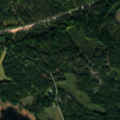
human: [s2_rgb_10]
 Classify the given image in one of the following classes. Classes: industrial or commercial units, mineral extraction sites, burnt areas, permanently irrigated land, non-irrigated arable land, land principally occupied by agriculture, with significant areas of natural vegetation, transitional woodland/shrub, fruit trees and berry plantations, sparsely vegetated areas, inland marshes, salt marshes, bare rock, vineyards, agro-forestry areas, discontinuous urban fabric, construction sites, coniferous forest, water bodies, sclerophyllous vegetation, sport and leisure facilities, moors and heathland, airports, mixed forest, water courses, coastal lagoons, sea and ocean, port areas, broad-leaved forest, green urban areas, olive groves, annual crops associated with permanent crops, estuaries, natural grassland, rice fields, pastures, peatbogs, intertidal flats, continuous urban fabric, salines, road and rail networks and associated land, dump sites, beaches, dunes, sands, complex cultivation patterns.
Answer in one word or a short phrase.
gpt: coniferous forest, mixed forest, sea and ocean